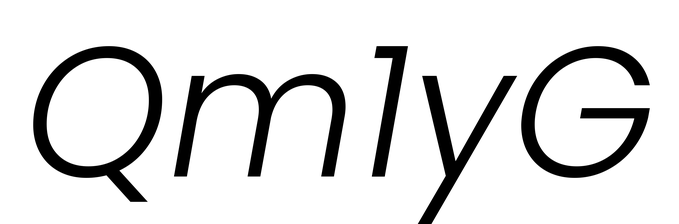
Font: Poppins-LightItalic